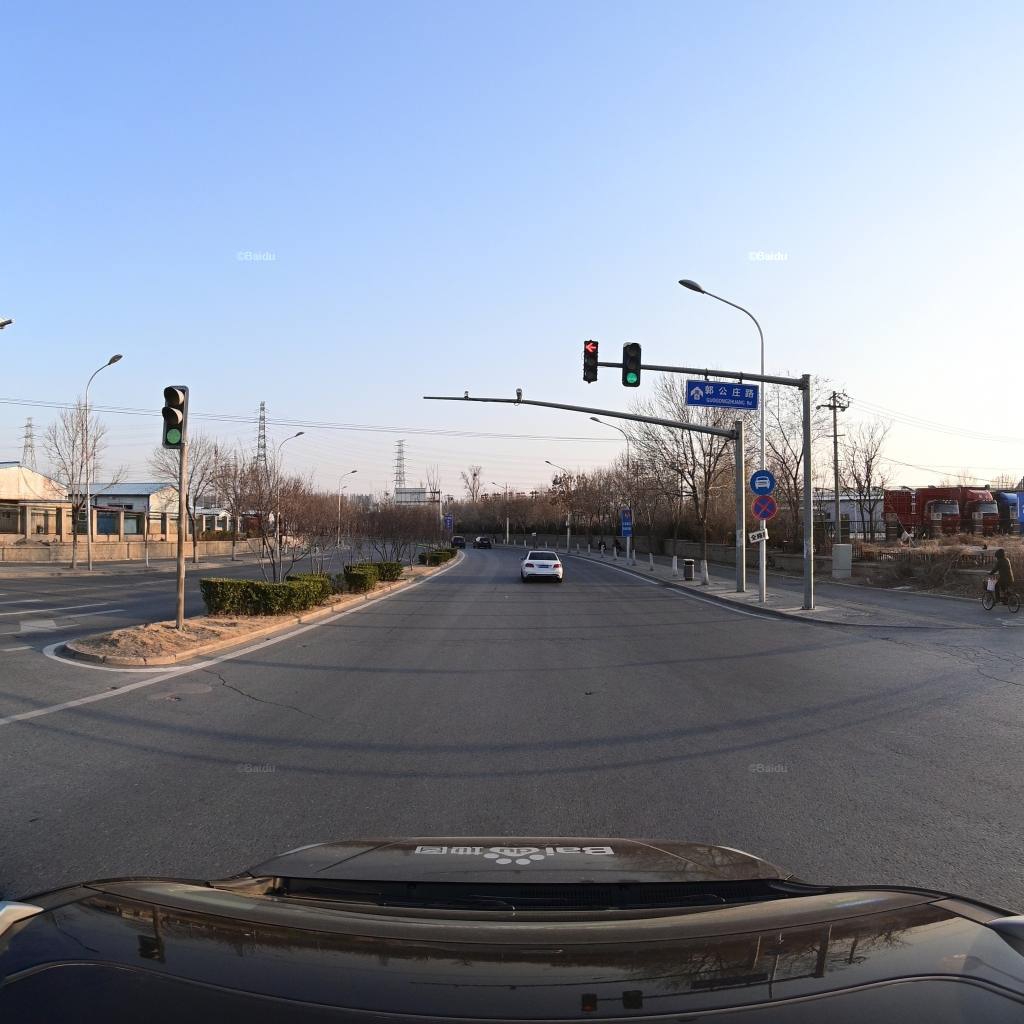
Region: Fengtai
Road damage annotations: transverse crack, alligator crack, pothole